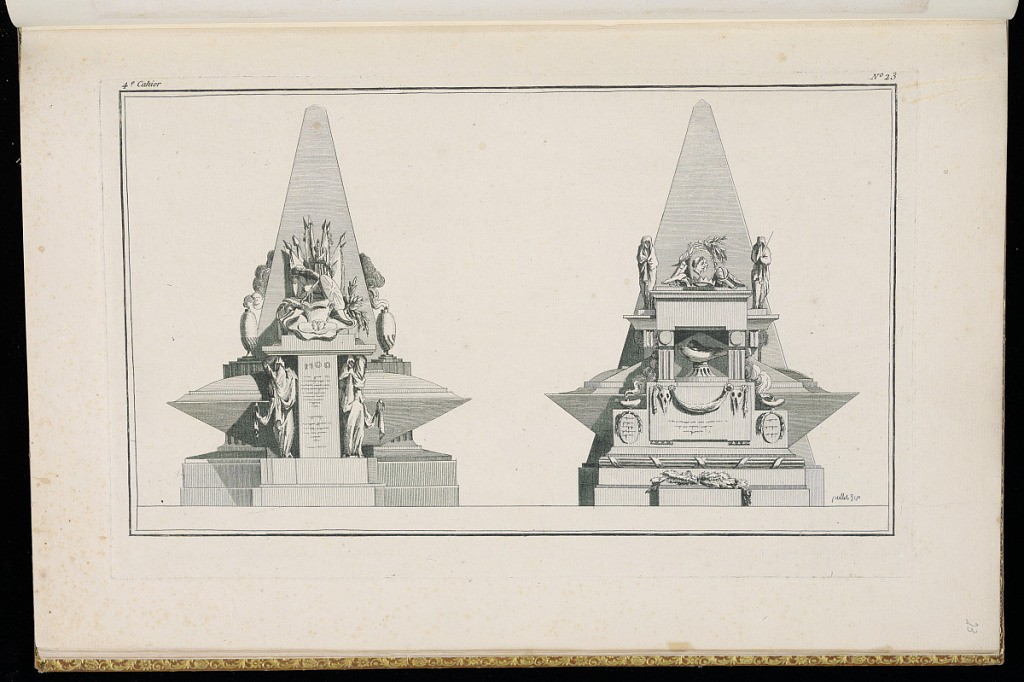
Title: Two Funerary Monument Designs
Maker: Henri Sallembier, French, ca. 1753 - 1820
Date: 1777
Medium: Etching on laid paper
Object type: Print
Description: Two designs for funerary monuments (tombs) featuring obelisks, coffins, vases, incense burners, draped figures (mourners), pilasters, columns, smoke, military trophy (spears, flags, helmet, shield, leaves), drapery, oval profile portrait, and cartouches. The plate is signed and numbered.